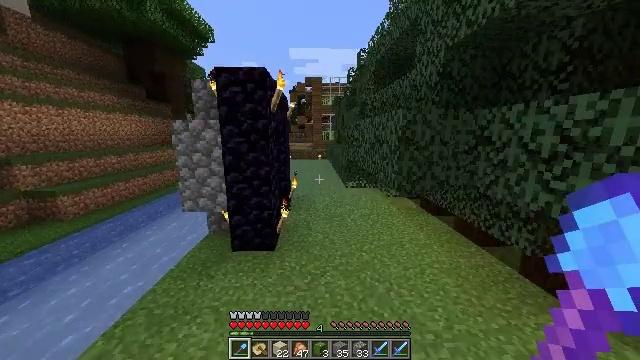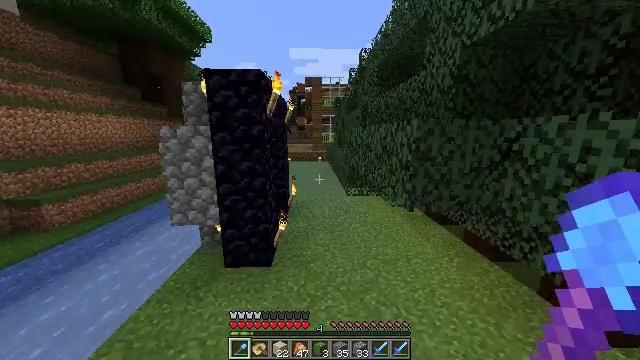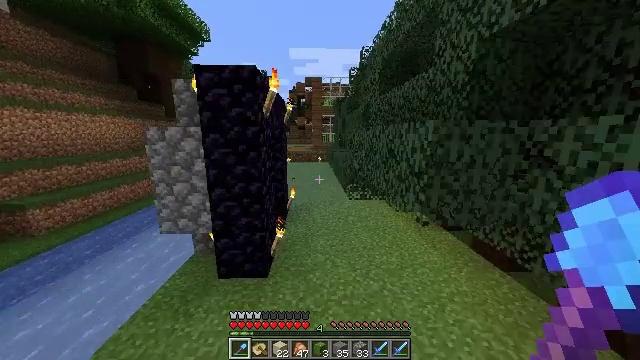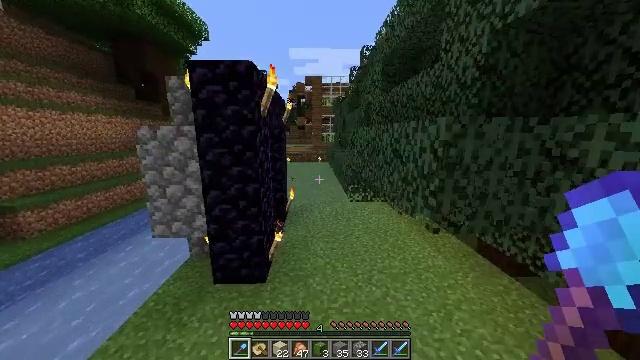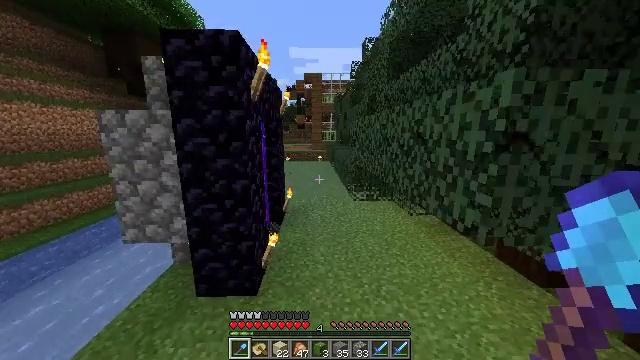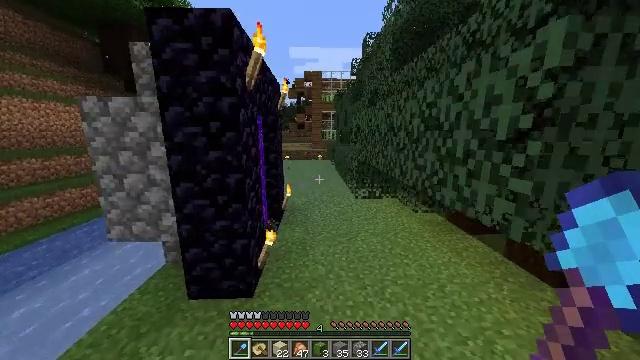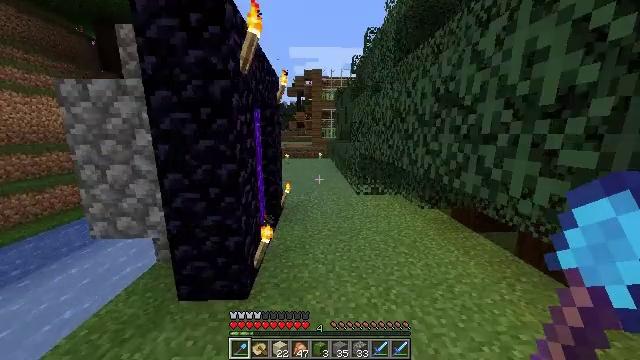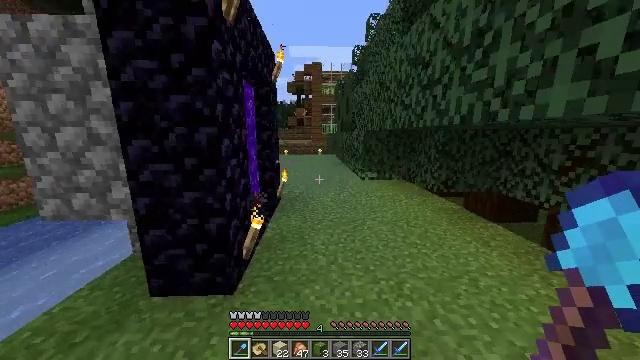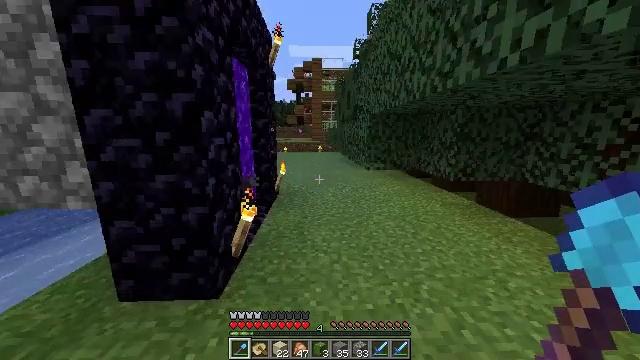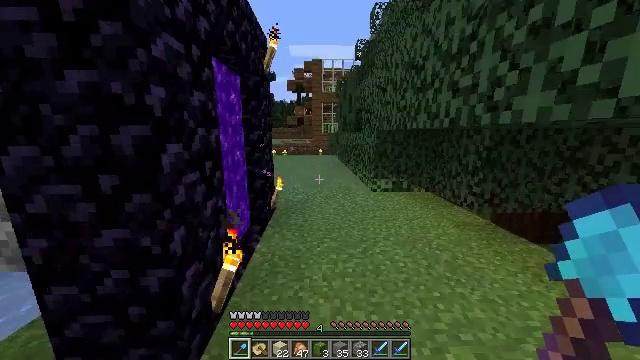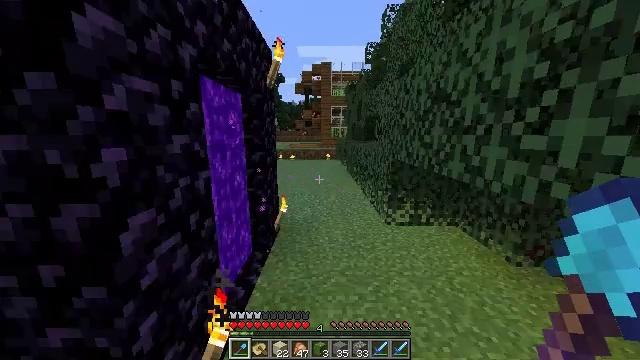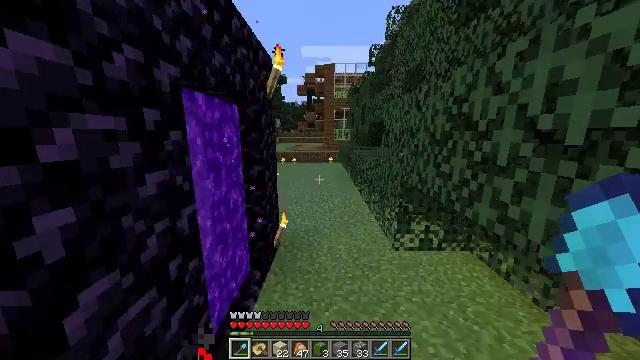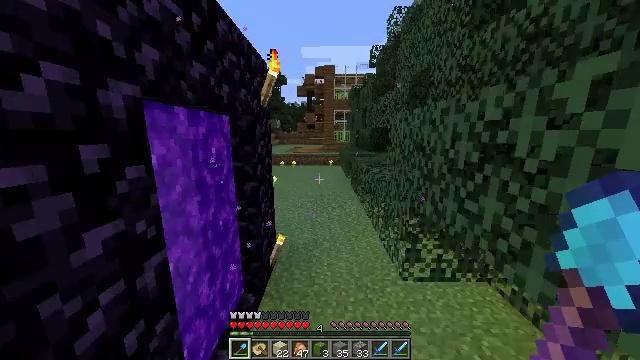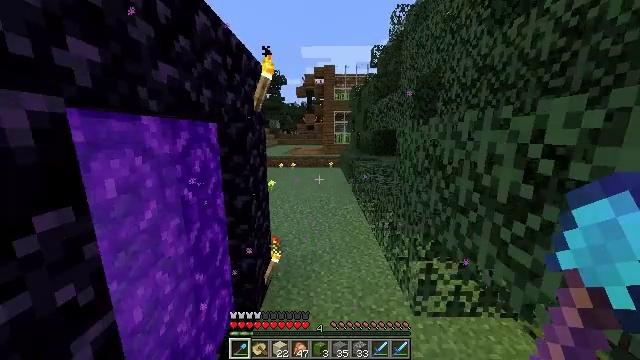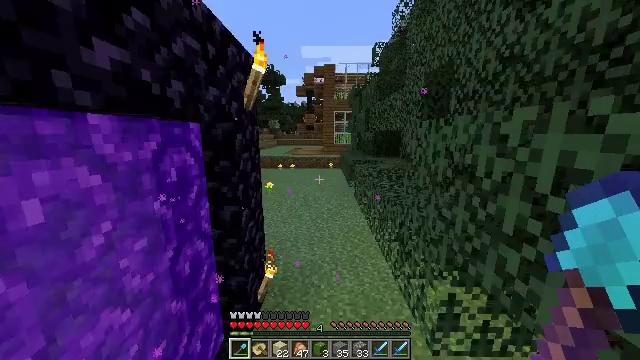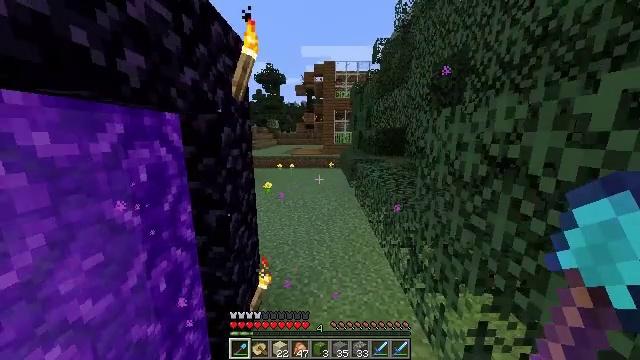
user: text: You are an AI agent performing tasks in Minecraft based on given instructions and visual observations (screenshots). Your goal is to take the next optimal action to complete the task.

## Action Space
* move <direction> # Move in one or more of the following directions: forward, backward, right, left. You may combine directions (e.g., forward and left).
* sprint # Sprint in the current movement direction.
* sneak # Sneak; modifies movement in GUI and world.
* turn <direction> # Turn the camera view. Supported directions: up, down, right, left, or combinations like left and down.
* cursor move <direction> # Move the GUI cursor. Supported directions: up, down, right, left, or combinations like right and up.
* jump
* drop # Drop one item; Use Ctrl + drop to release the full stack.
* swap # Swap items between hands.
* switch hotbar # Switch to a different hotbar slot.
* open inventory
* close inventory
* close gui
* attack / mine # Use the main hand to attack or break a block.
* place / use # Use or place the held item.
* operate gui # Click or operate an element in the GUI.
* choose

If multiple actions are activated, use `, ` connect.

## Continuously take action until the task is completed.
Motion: motion action
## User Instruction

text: Gather materials from the sweet berry bush.
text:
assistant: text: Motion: move forward, jump
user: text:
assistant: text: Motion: move forward, jump
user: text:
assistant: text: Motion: move forward, jump
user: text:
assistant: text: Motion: move forward, jump
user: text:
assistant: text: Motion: move forward, jump
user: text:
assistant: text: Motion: move forward, jump
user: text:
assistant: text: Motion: move forward, jump
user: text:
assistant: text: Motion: move forward, sprint, jump
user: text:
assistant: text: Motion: move forward, sprint, jump
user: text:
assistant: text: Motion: move forward, sprint, turn left, jump
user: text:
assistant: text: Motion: move forward, sprint, jump
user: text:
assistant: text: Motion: move forward, jump
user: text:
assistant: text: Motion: move forward, jump
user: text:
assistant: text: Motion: move forward, jump
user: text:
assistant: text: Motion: move forward, jump
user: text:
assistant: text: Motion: move forward, jump
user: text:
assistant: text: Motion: move forward, jump
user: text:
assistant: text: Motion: move forward, jump
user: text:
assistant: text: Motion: move forward, jump
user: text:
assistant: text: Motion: move forward, sprint, jump
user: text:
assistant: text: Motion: move forward, sprint, jump
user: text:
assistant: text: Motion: move forward, sprint, jump
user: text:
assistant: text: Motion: move forward, sprint, jump
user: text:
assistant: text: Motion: move forward, jump
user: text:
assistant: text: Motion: move forward, turn left, jump
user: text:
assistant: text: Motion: move forward, turn left, jump
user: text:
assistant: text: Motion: move forward, turn left, jump
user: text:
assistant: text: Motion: move forward, turn left, jump
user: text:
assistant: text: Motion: move forward, turn left, jump
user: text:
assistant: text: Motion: move forward, turn left, jump